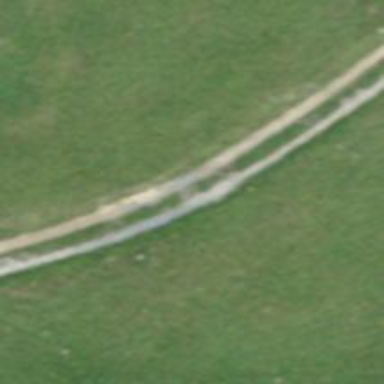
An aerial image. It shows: Track with grade 3 surface.